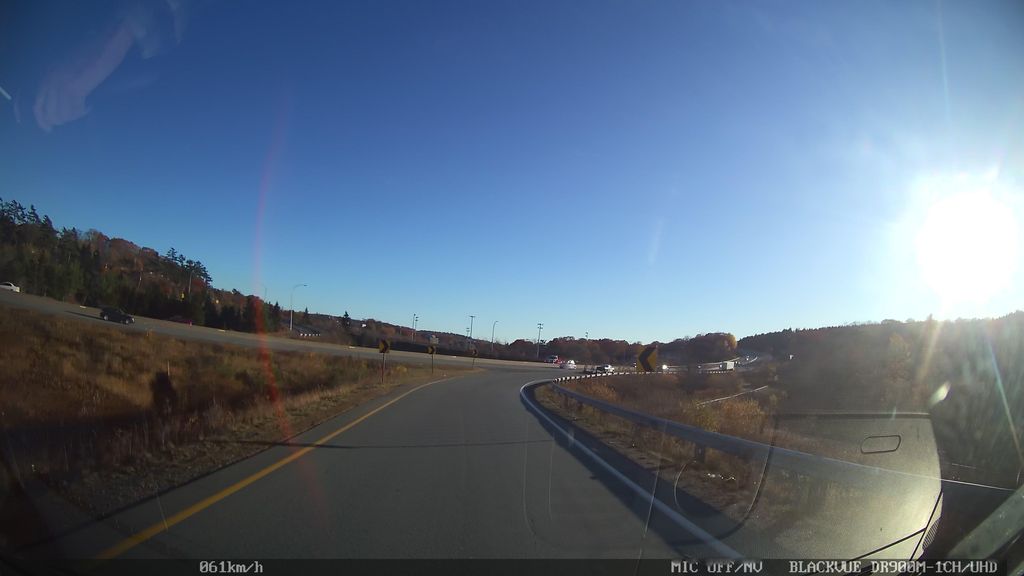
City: halifax